Field crop: maize
Growth stage: 2
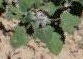
Species: chenopodium